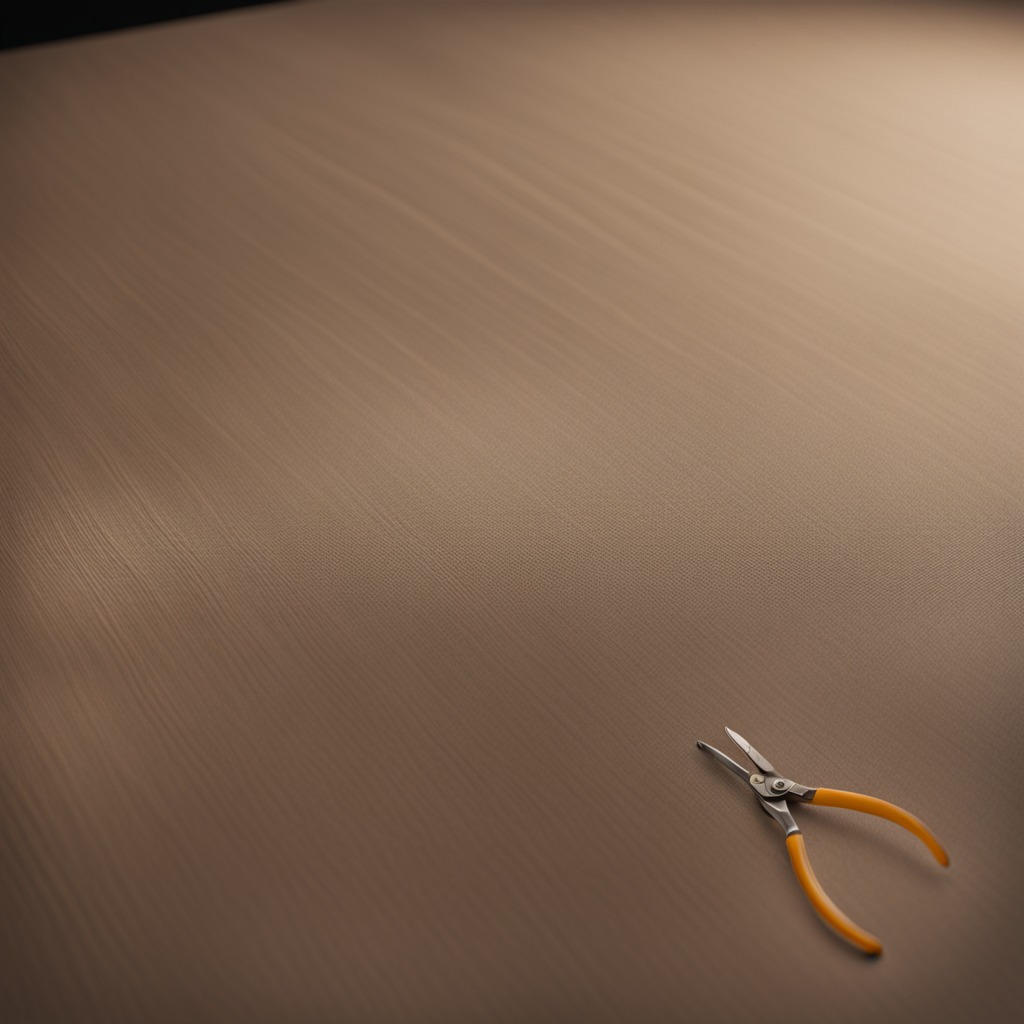
A plier is lying on the wooden table.